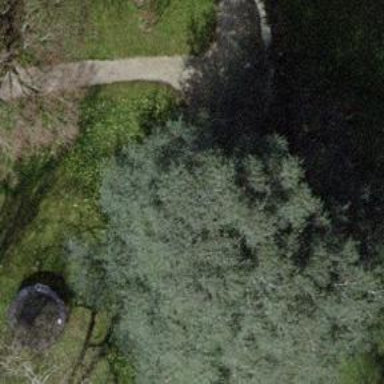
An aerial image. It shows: Evergreen needle-leaved tree.